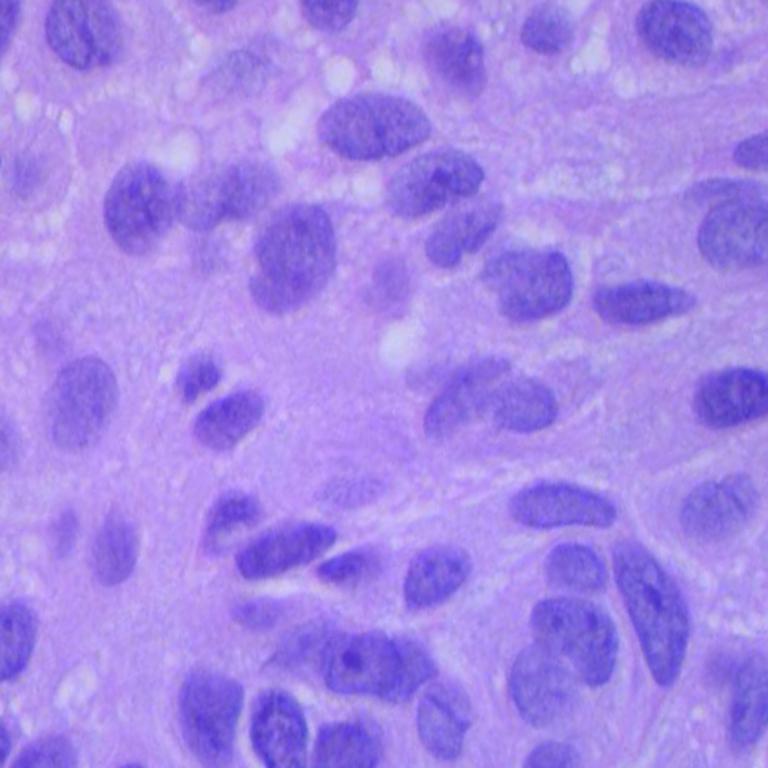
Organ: lung
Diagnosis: squamous carcinomas